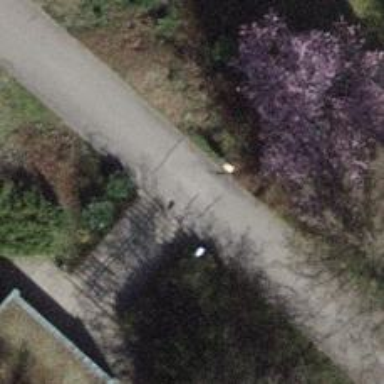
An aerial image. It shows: Road with steps.